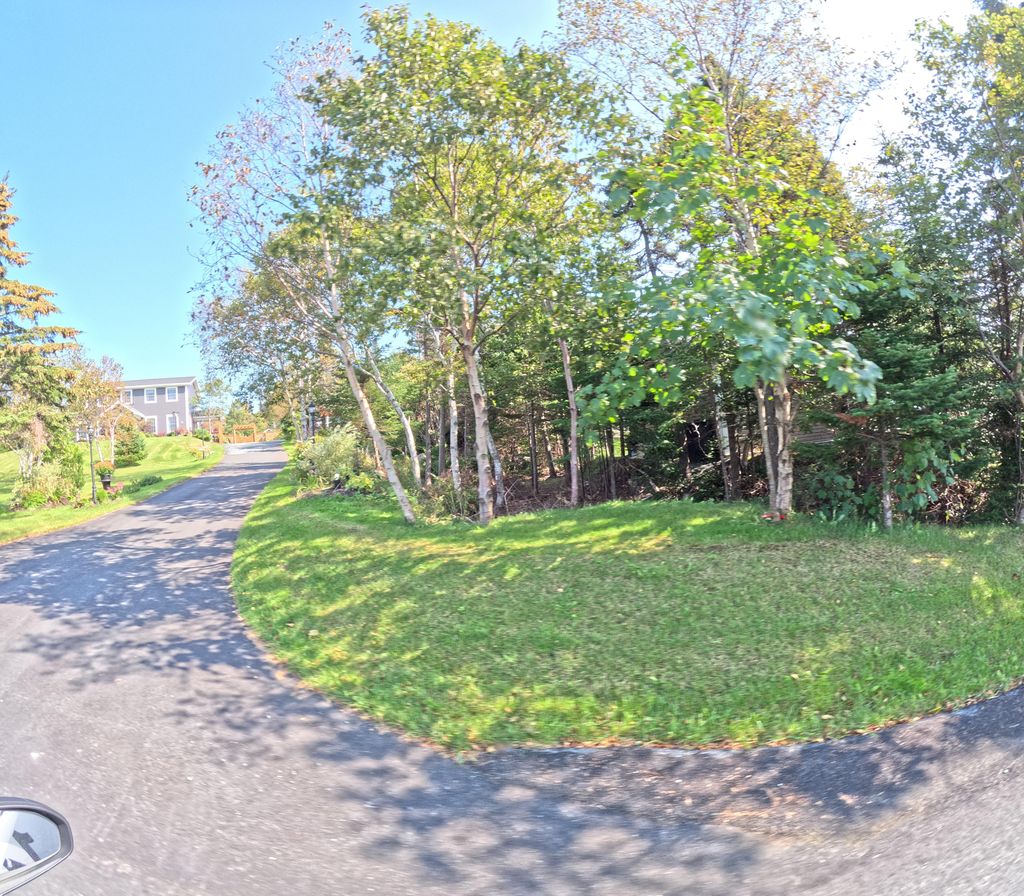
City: st_johns